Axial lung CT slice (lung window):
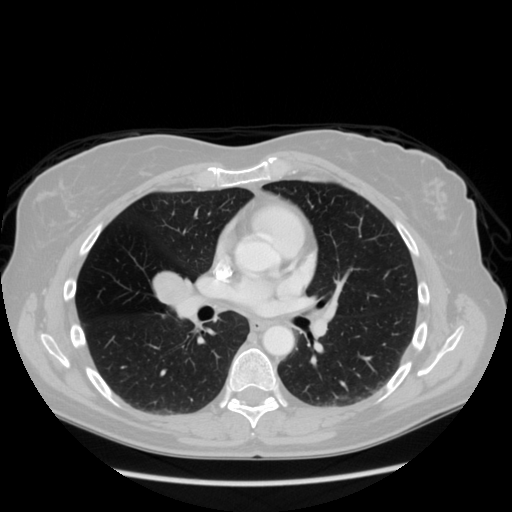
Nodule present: no